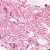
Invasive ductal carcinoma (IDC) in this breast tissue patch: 0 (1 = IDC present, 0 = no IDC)